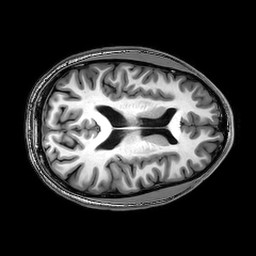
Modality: T1w
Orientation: axial
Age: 25
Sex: male
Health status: healthy
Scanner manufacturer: philips
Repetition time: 0.008184 s
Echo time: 0.00375 s